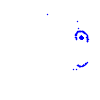
Particle: pion